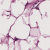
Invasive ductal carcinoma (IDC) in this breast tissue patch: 0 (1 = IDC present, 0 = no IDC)